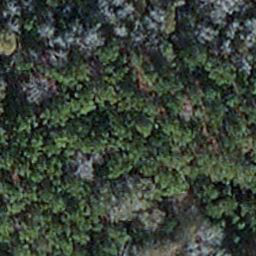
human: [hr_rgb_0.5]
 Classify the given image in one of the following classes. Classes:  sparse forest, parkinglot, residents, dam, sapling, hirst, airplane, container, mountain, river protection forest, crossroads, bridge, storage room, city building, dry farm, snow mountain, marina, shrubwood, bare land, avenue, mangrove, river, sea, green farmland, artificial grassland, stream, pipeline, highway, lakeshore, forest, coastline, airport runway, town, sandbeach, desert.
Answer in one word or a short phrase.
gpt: sapling